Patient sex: M
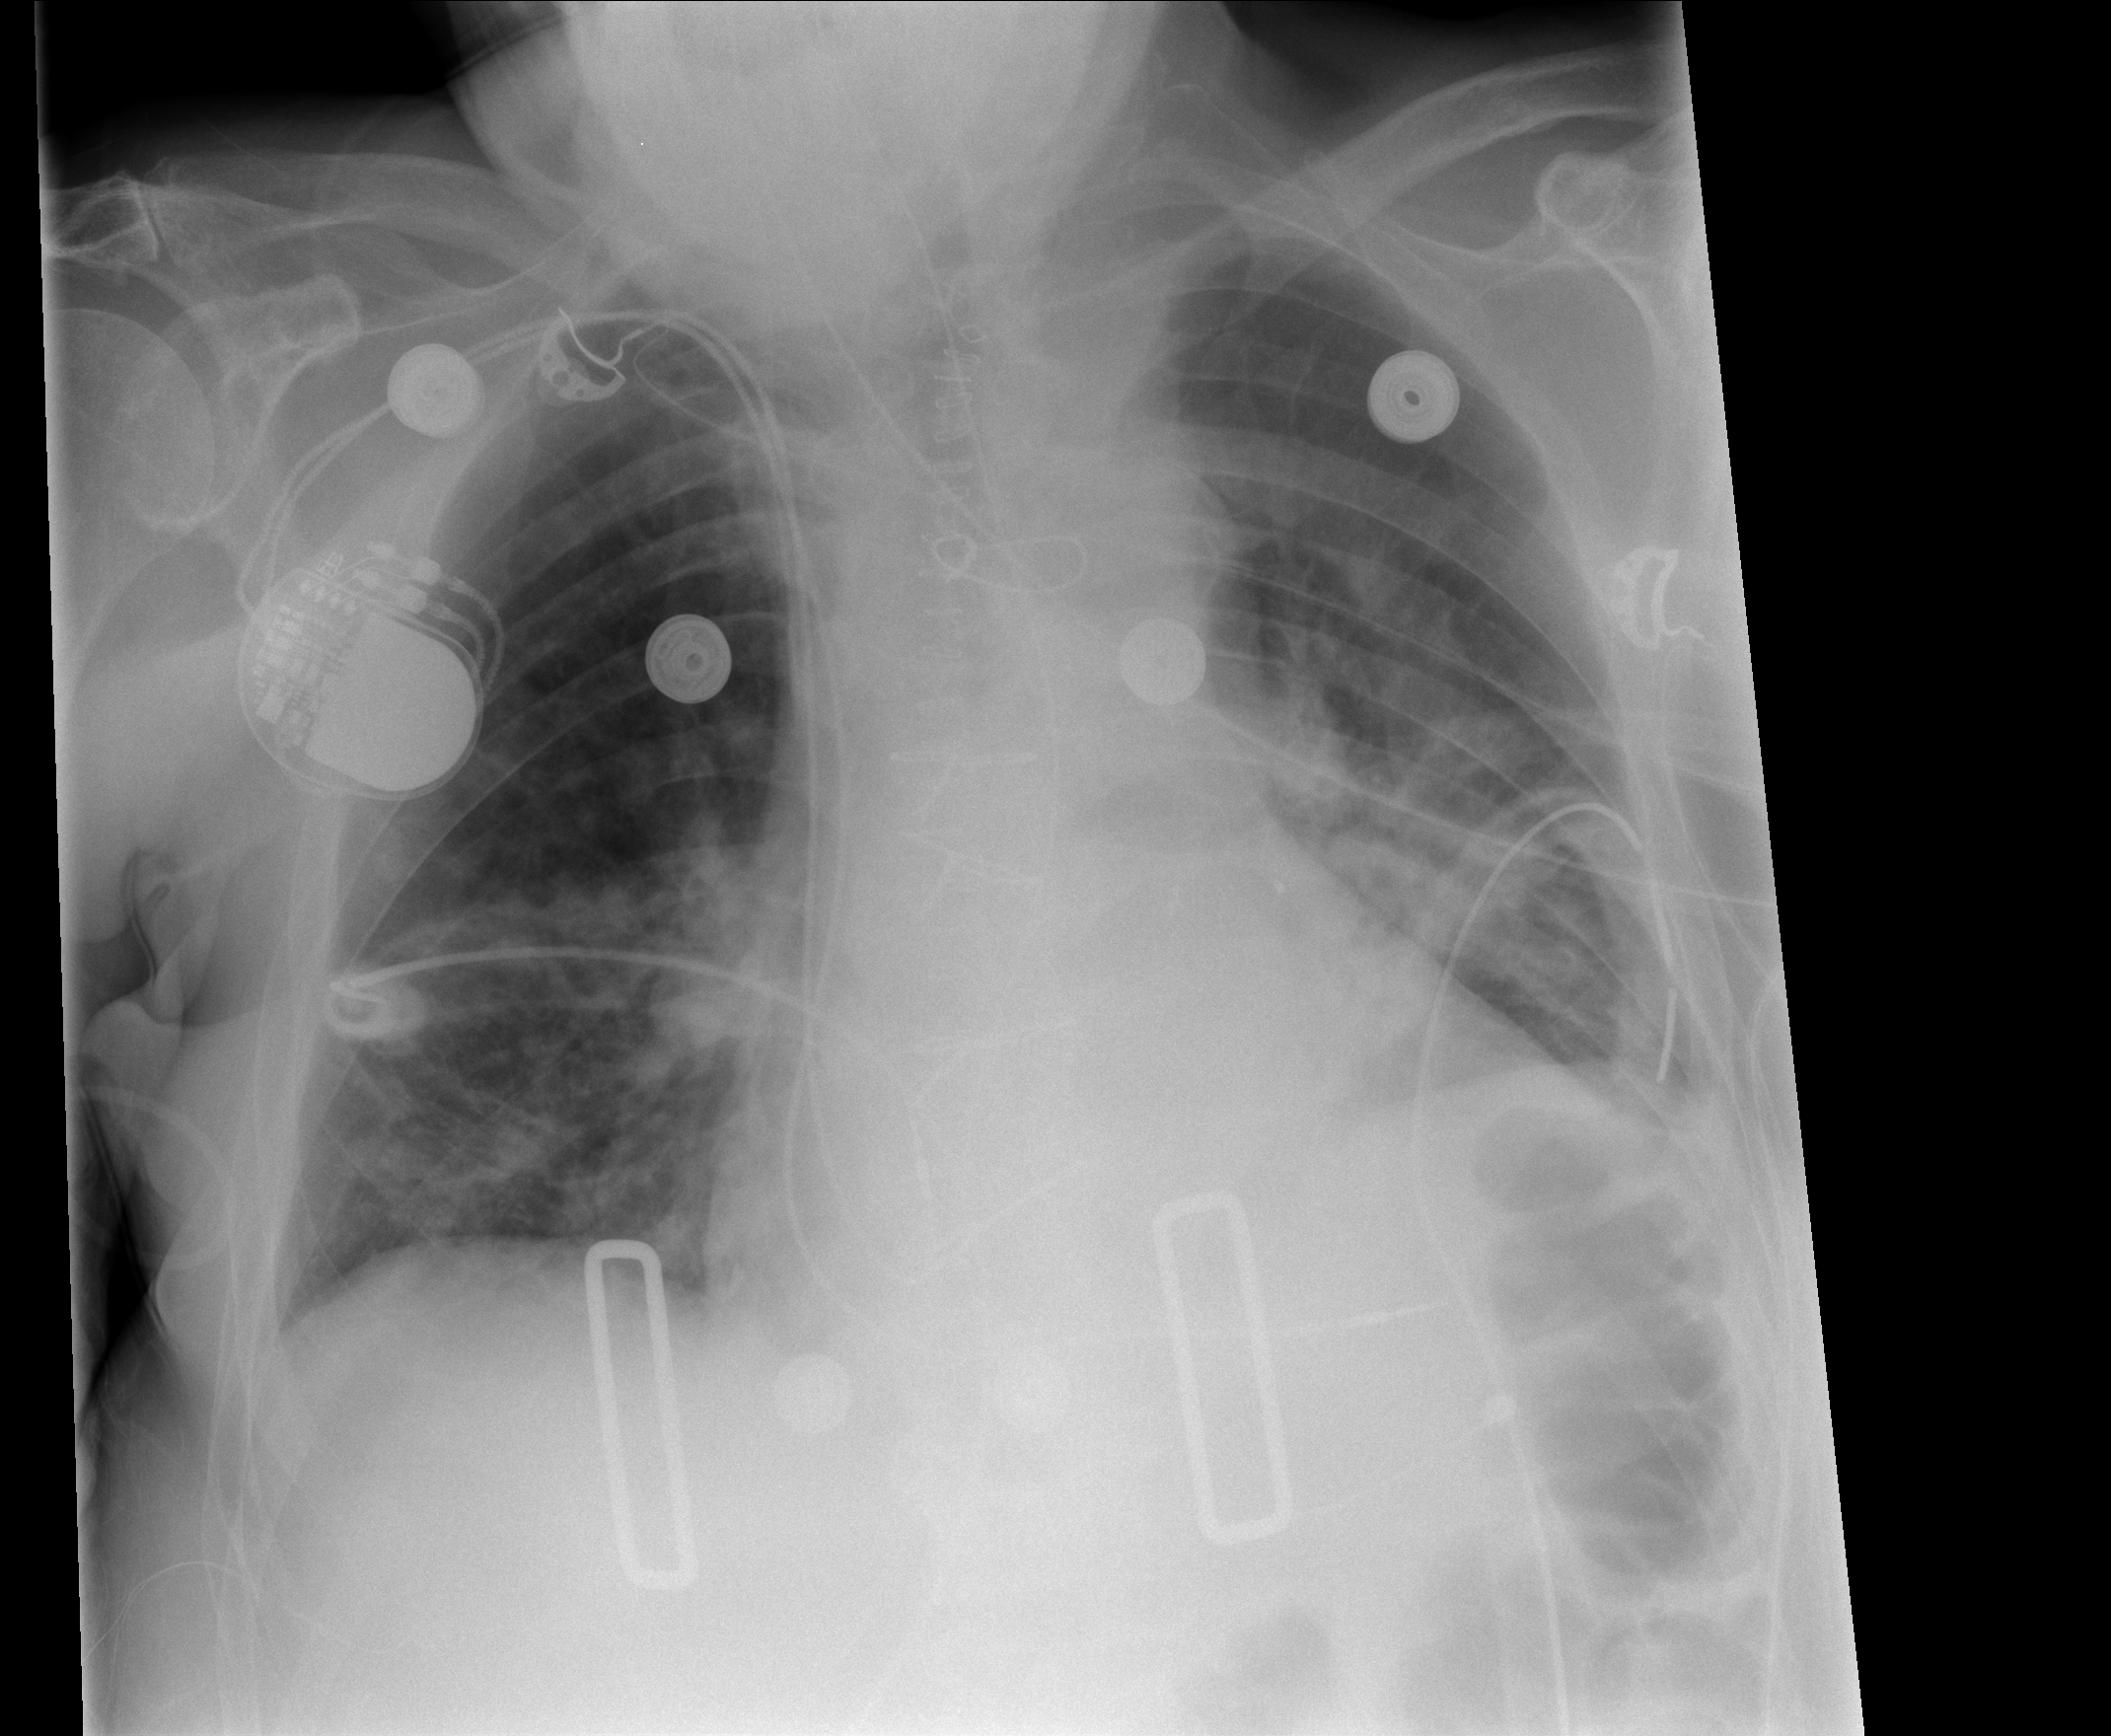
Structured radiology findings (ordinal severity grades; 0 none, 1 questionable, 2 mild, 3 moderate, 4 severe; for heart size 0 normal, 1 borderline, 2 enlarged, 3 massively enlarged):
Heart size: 2
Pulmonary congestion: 2
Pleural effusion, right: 0
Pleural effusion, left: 2
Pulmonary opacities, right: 2
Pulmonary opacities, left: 2
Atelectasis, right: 0
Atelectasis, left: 2